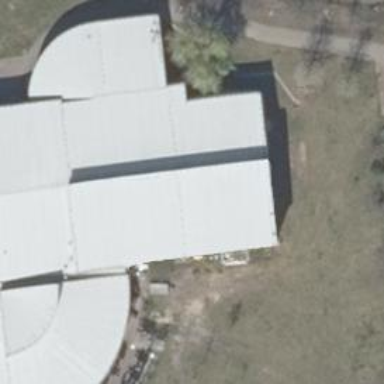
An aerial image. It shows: Club home community centre for archery and shooting sports.